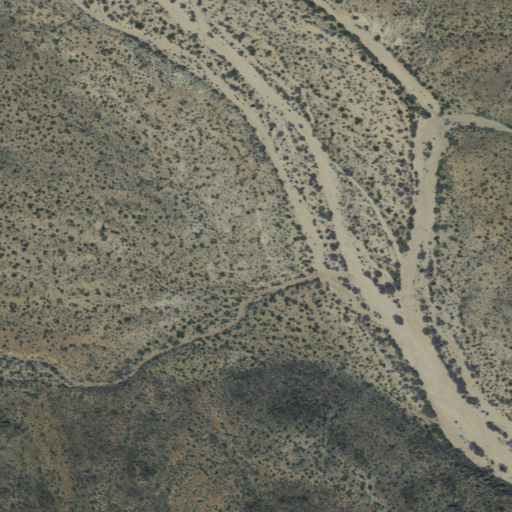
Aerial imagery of valley in California named Pleasant Valley containing only shrub